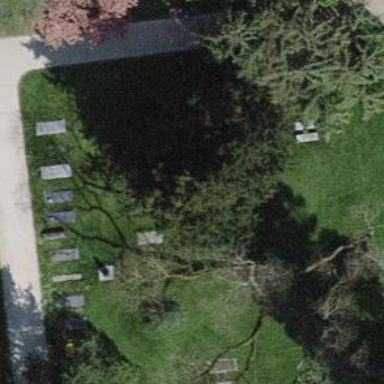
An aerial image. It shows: Memorial site with tombstone.